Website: home-depot
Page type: billing-address
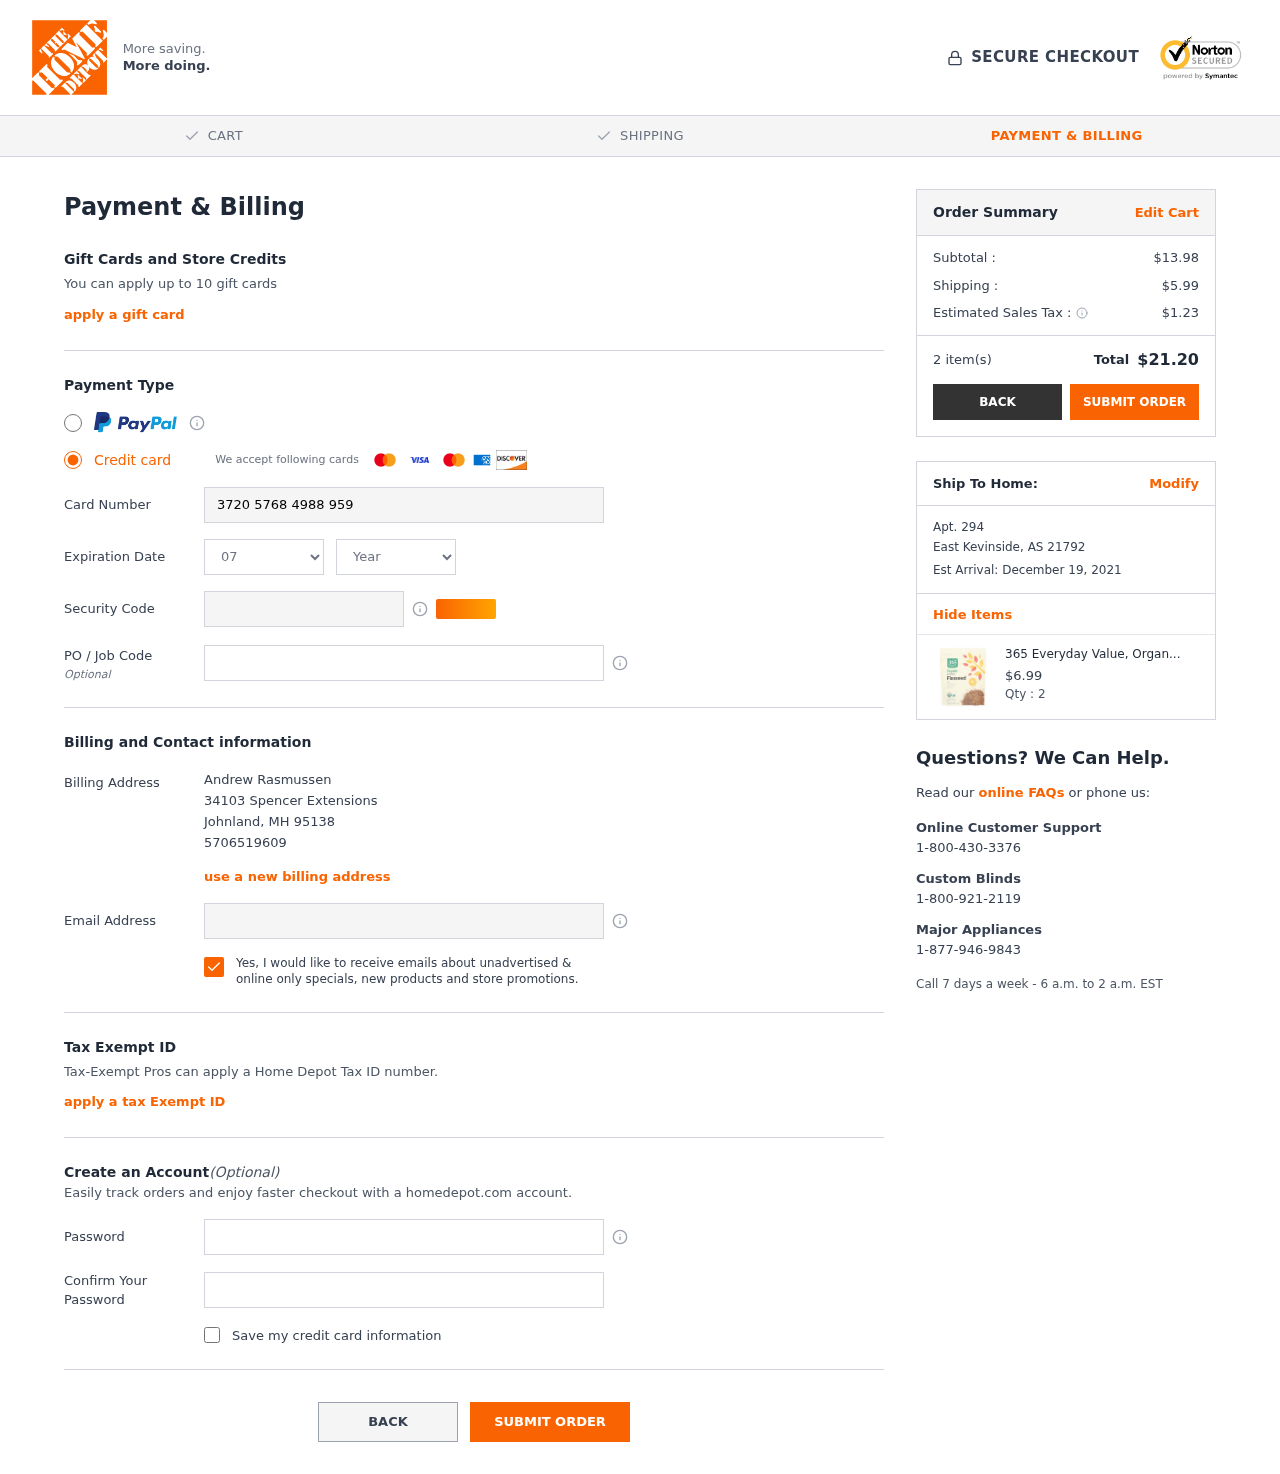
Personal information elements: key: PII_CARD_CVV
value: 2241
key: PII_CARD_EXPIRY_MONTH
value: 07
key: PII_CARD_EXPIRY_YEAR
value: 28
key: PII_CARD_NUMBER
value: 3720 5768 4988 959
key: PII_CITY
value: Johnland
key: PII_CITY2
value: East Kevinside
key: PII_EMAIL
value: andrew.rasmussen@yahoo.com
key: PII_FULLNAME
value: Andrew Rasmussen
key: PII_JOB_CODE
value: WO-414194
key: PII_PHONE
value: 5706519609
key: PII_POSTCODE
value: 95138
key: PII_POSTCODE2
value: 21792
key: PII_STATE_ABBR
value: MH
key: PII_STATE_ABBR2
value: AS
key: PII_STREET
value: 34103 Spencer Extensions
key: PII_STREET2
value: Apt. 294
Product elements: key: PRODUCT1_NAME
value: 365 Everyday Value, Organic Ground Flaxseed, 14 oz
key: PRODUCT1_PRICE
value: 6.99
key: PRODUCT1_QUANTITY
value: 2
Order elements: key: ORDER_SUBTOTAL
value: $13.98
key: ORDER_SHIPPING_COST
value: $5.99
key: ORDER_TAX
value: $1.23
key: ORDER_NUM_ITEMS
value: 2 item(s)
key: ORDER_TOTAL
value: $21.20
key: ORDER_DELIVERY_DATE
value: Est Arrival: December 19, 2021